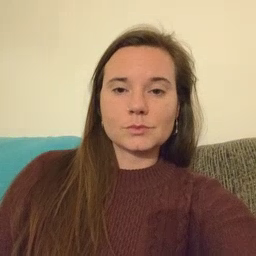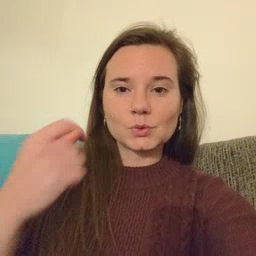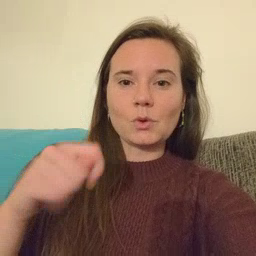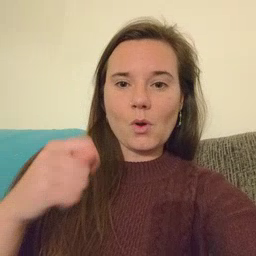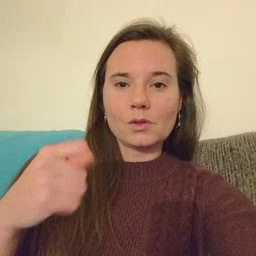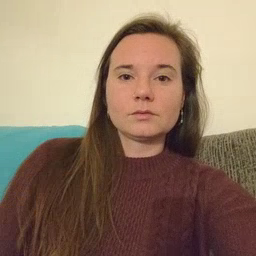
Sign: toy